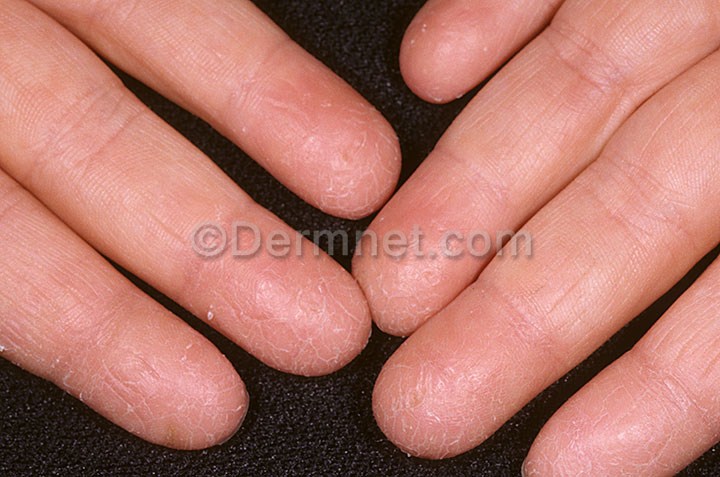
Disease: Eczema Photos